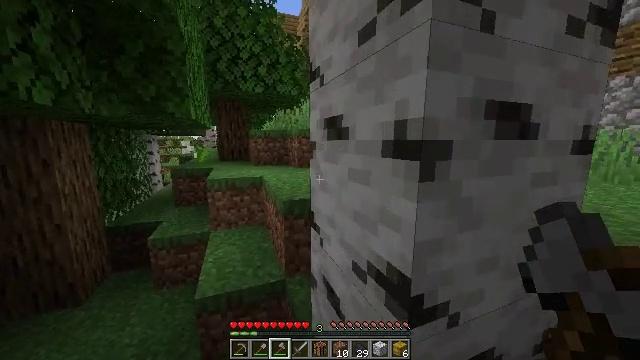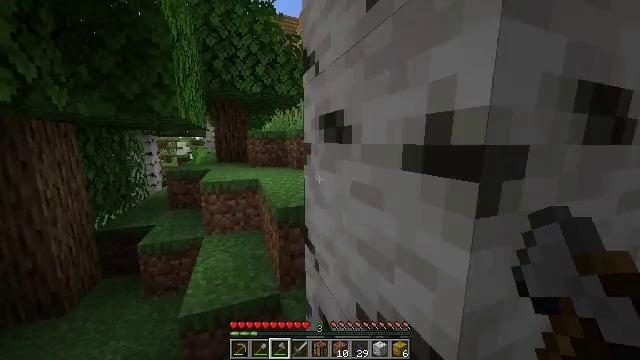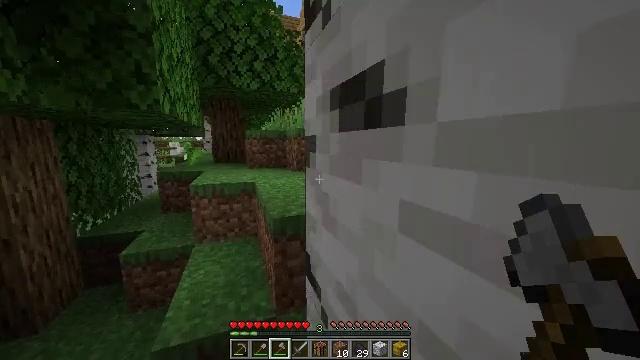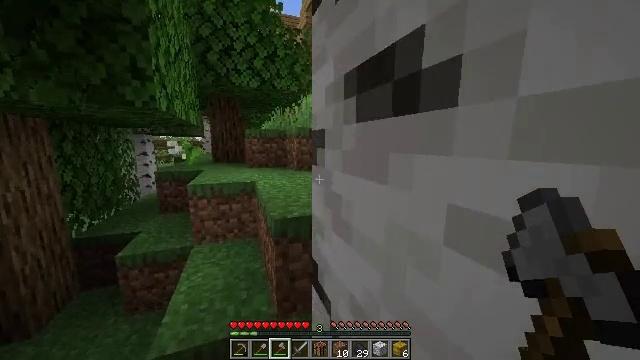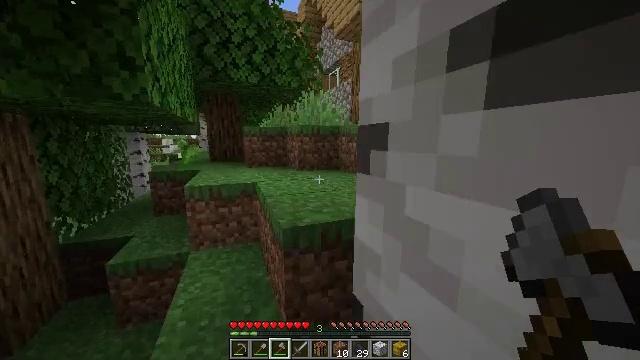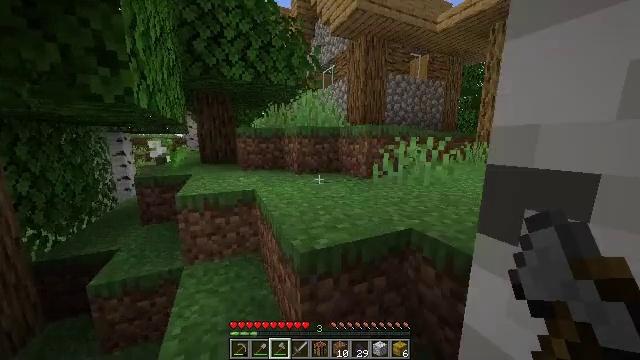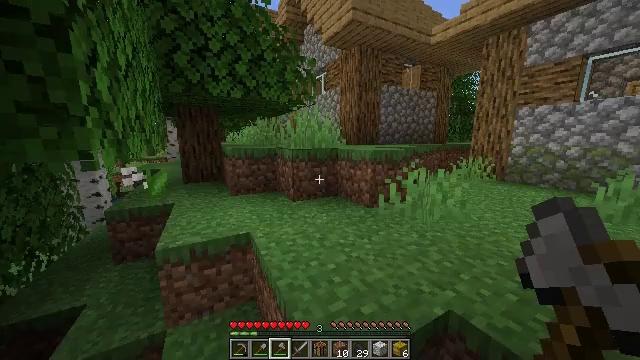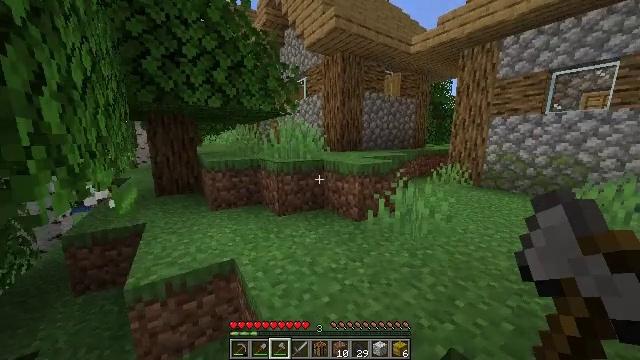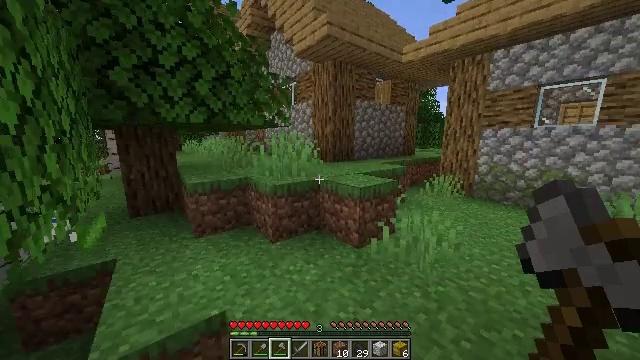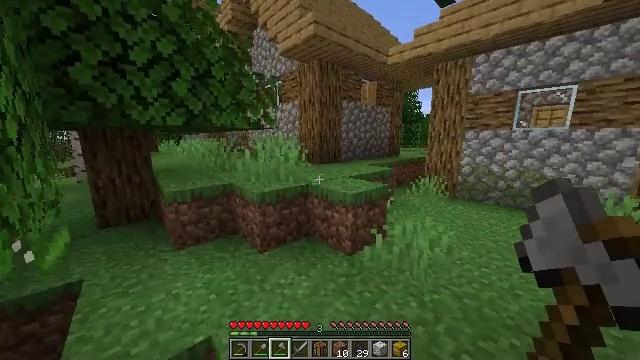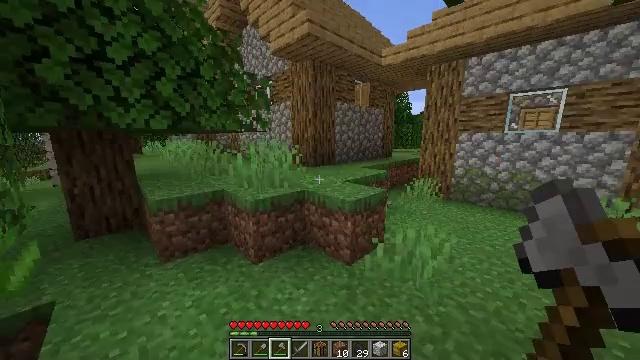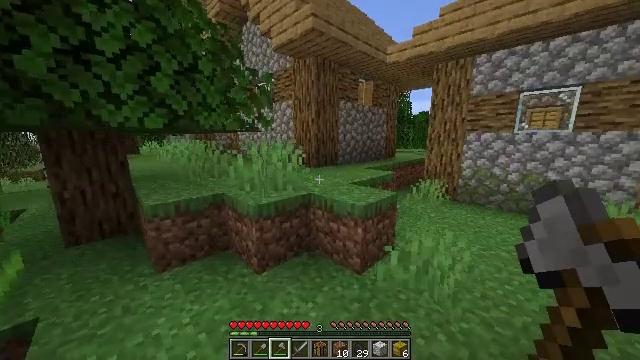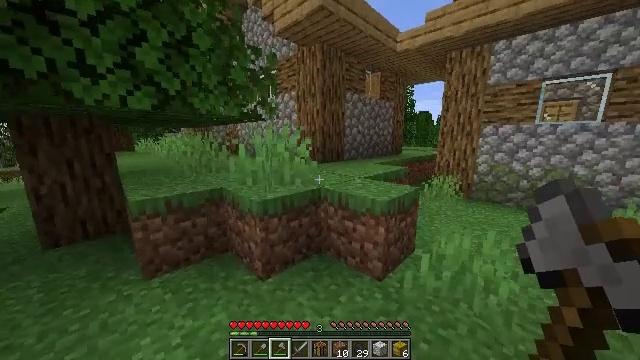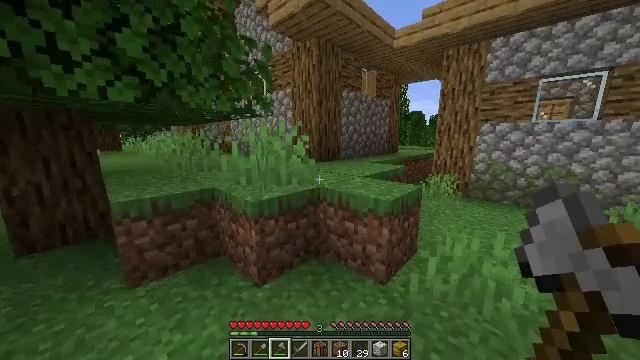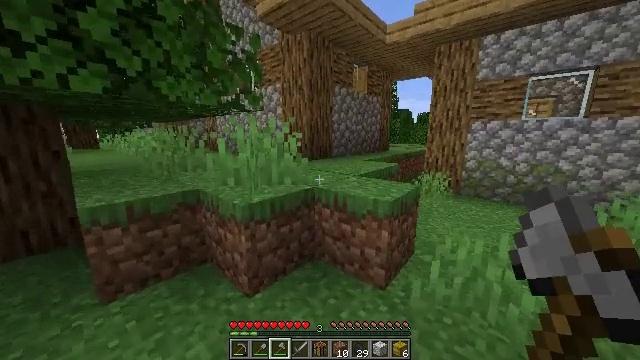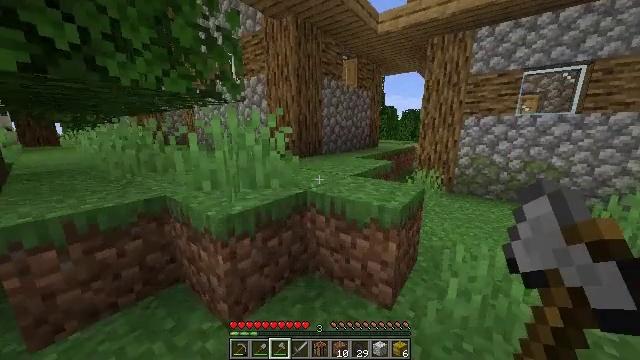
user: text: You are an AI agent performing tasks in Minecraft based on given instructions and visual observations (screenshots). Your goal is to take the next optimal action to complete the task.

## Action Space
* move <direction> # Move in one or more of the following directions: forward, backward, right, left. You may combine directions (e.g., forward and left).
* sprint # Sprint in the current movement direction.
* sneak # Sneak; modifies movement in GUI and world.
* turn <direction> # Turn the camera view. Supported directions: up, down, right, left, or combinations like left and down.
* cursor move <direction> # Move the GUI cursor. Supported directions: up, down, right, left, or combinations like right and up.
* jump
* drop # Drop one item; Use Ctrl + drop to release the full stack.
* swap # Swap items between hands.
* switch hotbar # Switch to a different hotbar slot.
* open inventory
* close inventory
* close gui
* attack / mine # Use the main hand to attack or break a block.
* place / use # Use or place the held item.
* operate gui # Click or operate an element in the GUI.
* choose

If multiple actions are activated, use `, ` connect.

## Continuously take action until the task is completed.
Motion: motion action
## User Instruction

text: Break the hay block to collect it.
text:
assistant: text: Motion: move forward, sprint
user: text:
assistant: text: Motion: move forward and move left, sprint
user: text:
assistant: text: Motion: move forward and move left, sprint
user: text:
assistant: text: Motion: move forward and move left, sprint
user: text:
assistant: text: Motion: move forward and move left, sprint, turn right, jump
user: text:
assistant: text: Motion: move forward, sprint, turn right, jump
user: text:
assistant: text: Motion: move forward, sprint, turn right, jump
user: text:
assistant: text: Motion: move forward, sprint, turn right, jump
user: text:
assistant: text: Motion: move forward, sprint, turn right, jump
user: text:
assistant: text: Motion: move forward, sprint, turn right, jump
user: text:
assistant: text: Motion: move forward, sprint
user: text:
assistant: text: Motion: move forward, sprint
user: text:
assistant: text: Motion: move forward, sprint, turn right
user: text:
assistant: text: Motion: move forward, sprint, turn right
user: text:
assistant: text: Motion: move forward and move right, sprint, turn right
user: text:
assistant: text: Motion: move forward and move right, sprint, turn right and down
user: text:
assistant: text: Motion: move forward and move right, sprint, turn right
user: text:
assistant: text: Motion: move forward and move right, sprint, turn right
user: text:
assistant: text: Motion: move forward and move right, sprint, turn right
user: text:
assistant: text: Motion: move forward and move right, sprint, jump
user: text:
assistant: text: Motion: move forward, sprint, turn left, jump
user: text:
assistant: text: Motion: move forward, sprint, turn left, jump
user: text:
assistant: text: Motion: move forward, sprint, turn left, jump
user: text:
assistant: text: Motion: move forward, sprint, turn left
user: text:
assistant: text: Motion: move forward, sprint
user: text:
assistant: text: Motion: move forward, sprint
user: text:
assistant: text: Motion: move forward, sprint
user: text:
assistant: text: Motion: move forward, sprint
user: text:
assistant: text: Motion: move forward, sprint, turn right
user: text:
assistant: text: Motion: move forward, sprint, turn right and down